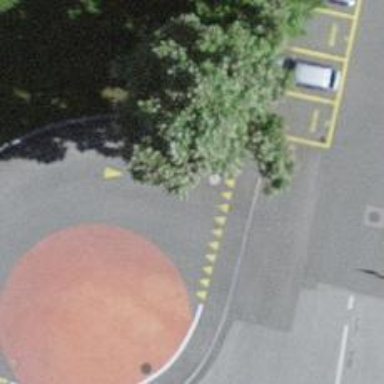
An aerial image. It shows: Car-sharing service available at this location.